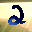
Label: 2